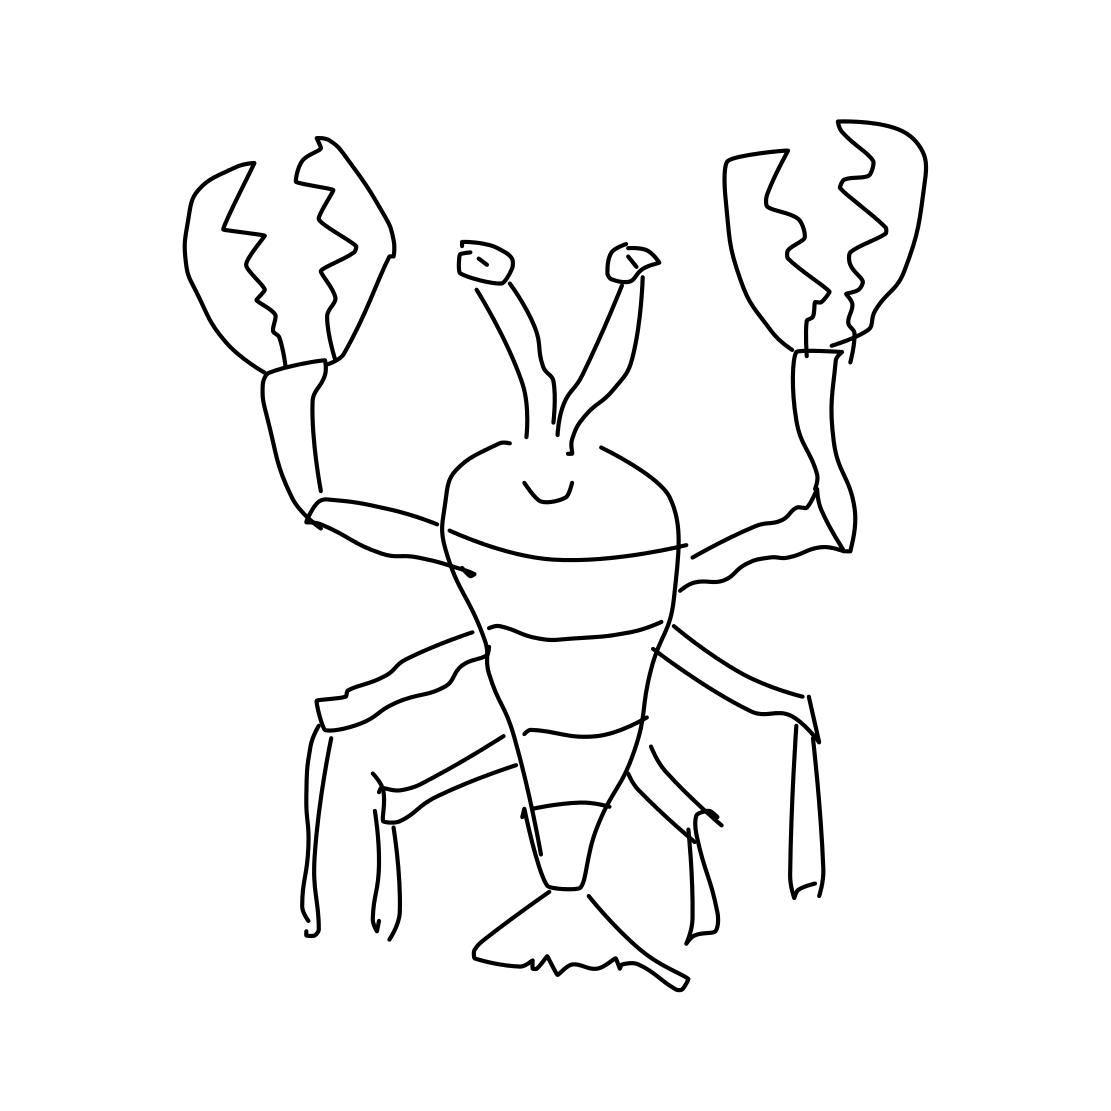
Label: lobster